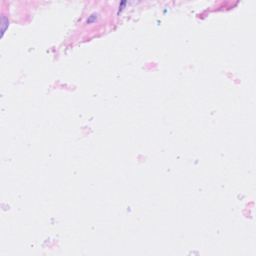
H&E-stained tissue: Breast